Question: What is the value of this measurement?
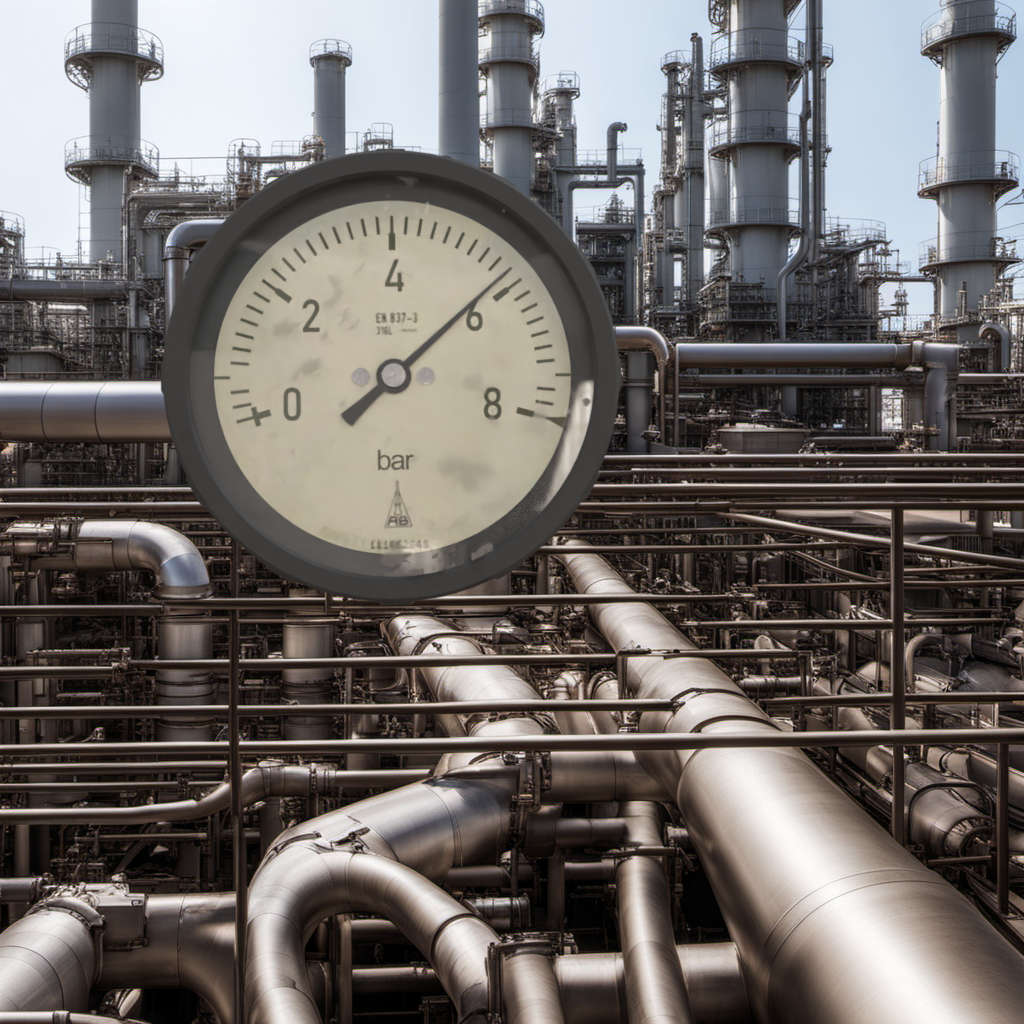
Answer: The result is 5.76
Question: What is the value range of this measurement?
Answer: The range is from 0 to 8
Question: What is the minimum and maximum value range of the measurement in the image?
Answer: The minimum value is 0 and the maximum value is 8